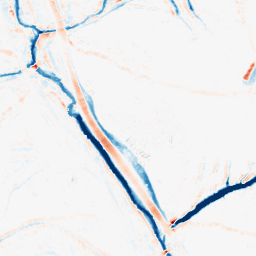
Category: morphological
Decomposition family: morphological_ellipse
Decomposition parameters: operation: average
width: 10
height: 10
Upsampling method: linear_exact
Upsampling parameters: scale: 2
Upsampling scale: 2